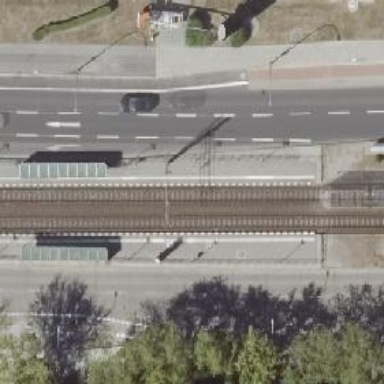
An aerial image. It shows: Tram station for public transport.